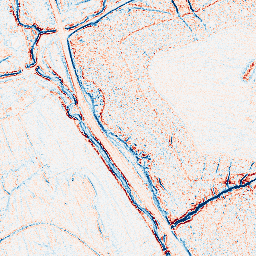
Category: edge_preserving
Decomposition family: anisotropic_diffusion
Decomposition parameters: iterations: 10
kappa: 10
gamma: 0.05
Upsampling method: lanczos
Upsampling parameters: scale: 2
Upsampling scale: 2